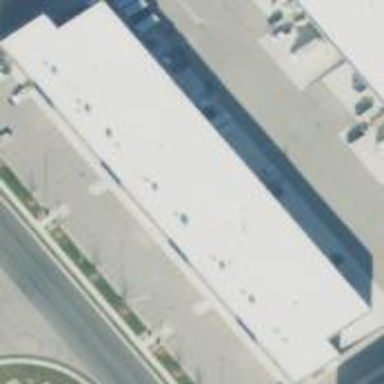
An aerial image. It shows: Commercial building.